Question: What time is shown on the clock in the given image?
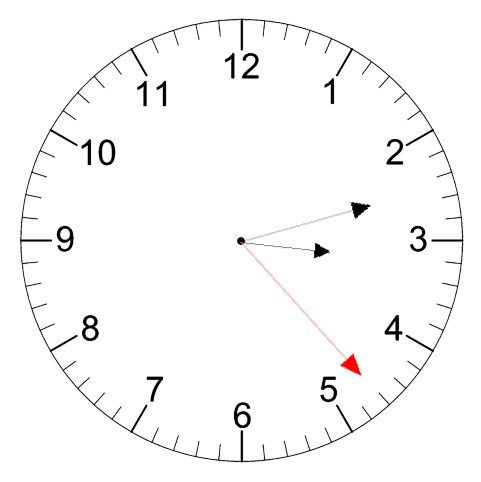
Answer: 03:12:23